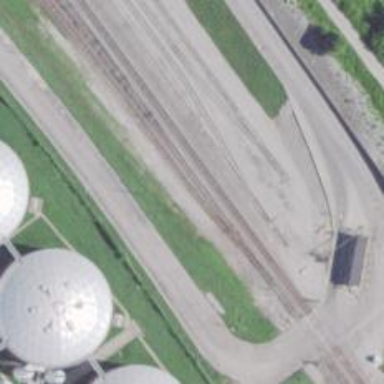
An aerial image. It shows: Railway yard in service.